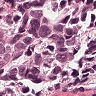
Metastatic tissue present: yes